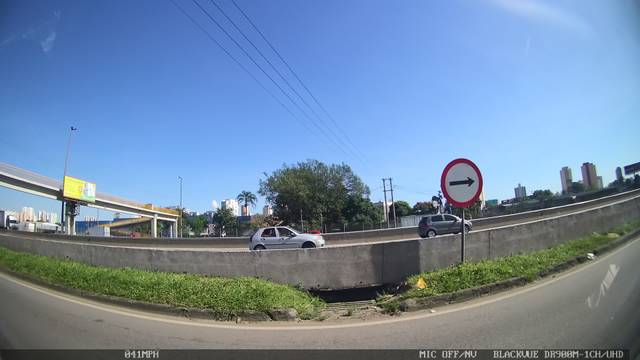
Region: Brazil
Coordinates: -23.476, -46.525